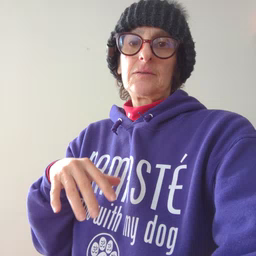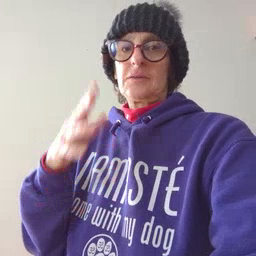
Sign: sad